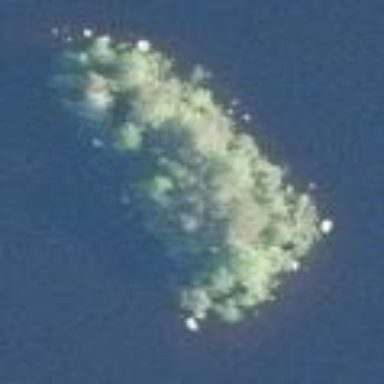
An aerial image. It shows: Islet.